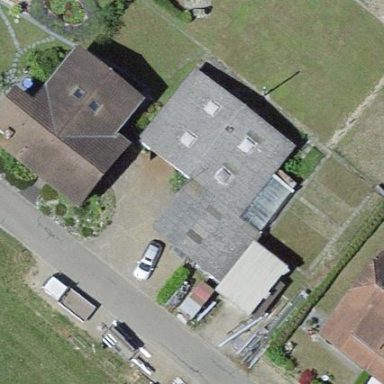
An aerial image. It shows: Building with tiled roof.